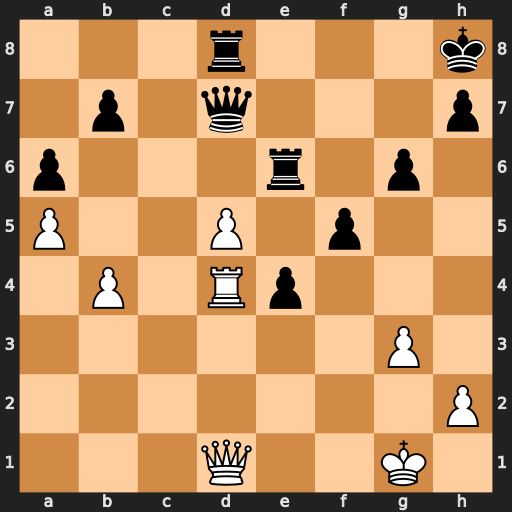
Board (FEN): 3r3k/1p1q3p/p3r1p1/P2P1p2/1P1Rp3/6P1/7P/3Q2K1
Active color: w
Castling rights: -
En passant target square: -
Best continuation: dxe6 Qxd4+ Qxd4+ Rxd4 e7 Kg7 e8=Q